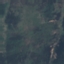
Label: HerbaceousVegetation